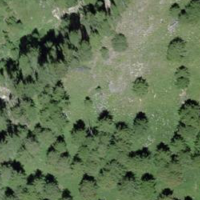
EUNIS habitat code: 44
Species observed at this site:
Platanthera bifolia